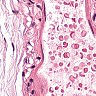
Metastatic tissue present: no